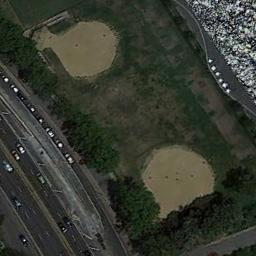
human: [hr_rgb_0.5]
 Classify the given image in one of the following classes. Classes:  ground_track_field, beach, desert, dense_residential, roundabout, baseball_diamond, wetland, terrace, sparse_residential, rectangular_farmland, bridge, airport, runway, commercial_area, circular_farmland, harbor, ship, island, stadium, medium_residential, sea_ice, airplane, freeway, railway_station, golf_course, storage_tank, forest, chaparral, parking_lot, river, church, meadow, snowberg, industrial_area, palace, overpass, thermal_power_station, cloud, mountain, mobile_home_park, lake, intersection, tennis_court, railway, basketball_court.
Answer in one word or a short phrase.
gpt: baseball_diamond